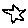
Label: star